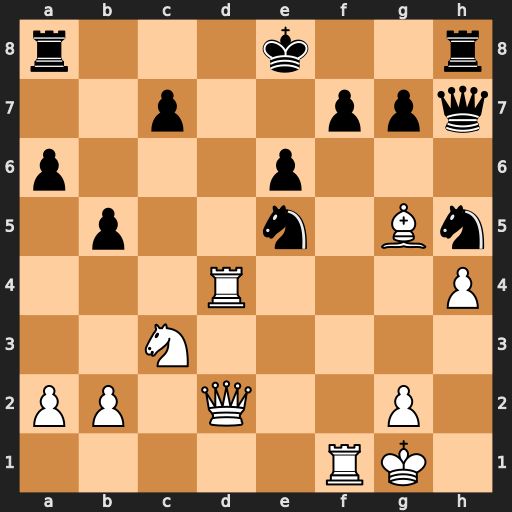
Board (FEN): r3k2r/2p2ppq/p3p3/1p2n1Bn/3R3P/2N5/PP1Q2P1/5RK1
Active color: w
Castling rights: kq
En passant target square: -
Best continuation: Rd8+ Rxd8 Qxd8#